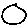
Label: circle